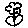
Label: flower